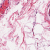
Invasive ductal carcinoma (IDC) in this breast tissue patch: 0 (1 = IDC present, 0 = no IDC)